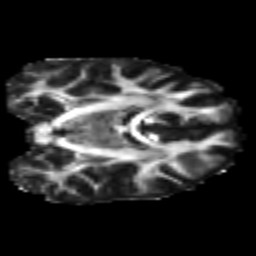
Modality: FA
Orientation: coronal
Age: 37
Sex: male
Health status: healthy
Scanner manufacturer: philips
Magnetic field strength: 3 T
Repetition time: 10.365 s
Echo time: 0.0712 s